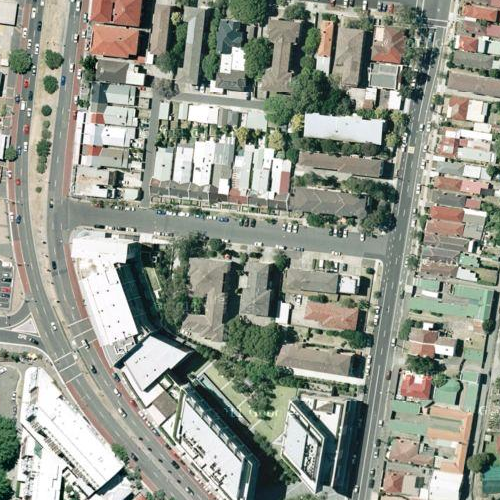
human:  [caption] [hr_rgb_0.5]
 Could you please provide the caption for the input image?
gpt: A residential area with houses arranged neatly while some roads go through this area .

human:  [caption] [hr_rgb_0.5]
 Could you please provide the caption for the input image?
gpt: Lots of houses with different colors of roofs arranged neatly .

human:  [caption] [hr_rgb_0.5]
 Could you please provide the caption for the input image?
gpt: Many houses are densely arranged while a piece of lawn beside .

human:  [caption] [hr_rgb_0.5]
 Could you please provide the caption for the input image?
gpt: A residential area with houses arranged neatly and a piece of lawn beside .

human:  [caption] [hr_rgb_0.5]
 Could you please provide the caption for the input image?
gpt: A residential area with houses arranged neatly with a piece of lawn beside .